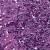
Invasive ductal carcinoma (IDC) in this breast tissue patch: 1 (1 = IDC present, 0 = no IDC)